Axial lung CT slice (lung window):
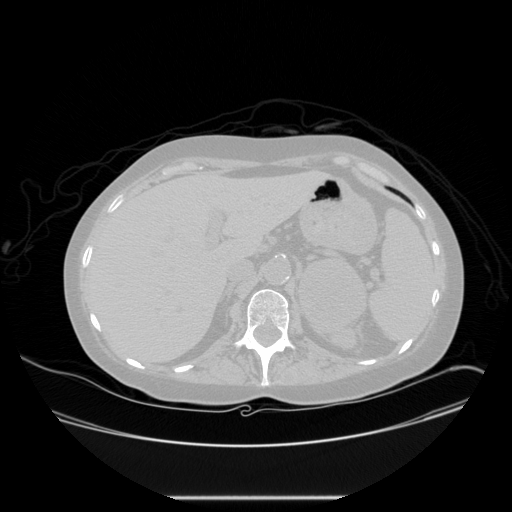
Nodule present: no